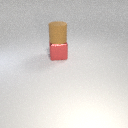
large brown rubber cylinder above large red metal cube